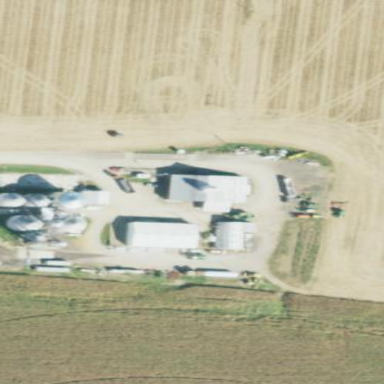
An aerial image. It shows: Farmyard area.